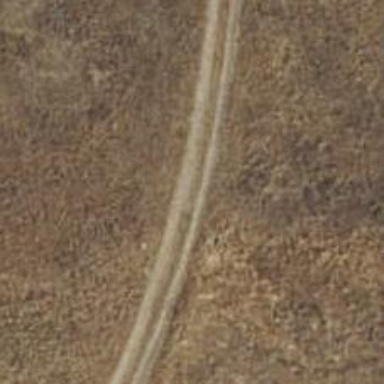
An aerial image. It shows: Unpaved track road.